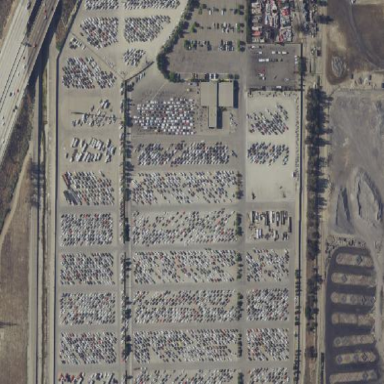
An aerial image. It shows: Industrial area designated as scrap yard.